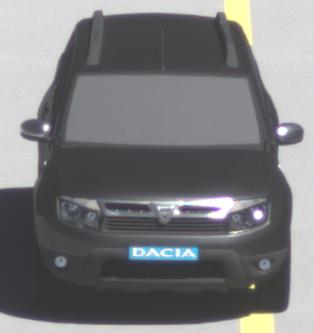
Make: Dacia
Model: Duster dCi 110 FAP
Detailed model: Duster (I)
Model produced from: 2010/06
Model produced until: 2013/11
Doors: 5
Color: gray
Road condition: dry road
Daytime: midday
Contrast: high contrast